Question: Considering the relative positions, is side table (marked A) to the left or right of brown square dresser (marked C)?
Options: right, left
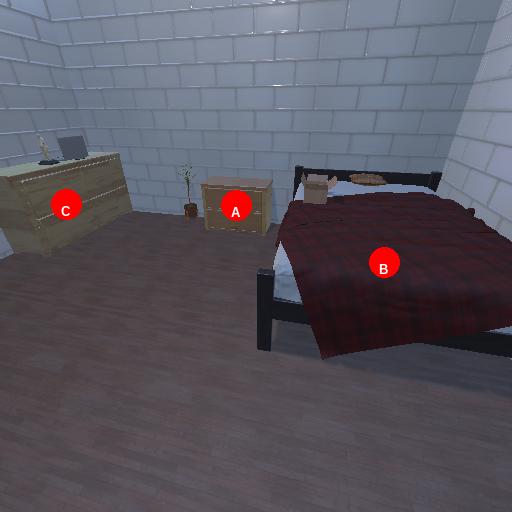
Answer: right